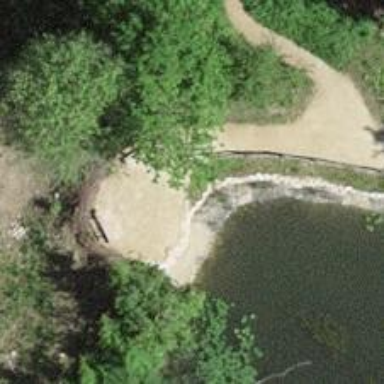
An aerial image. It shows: Unpaved path.